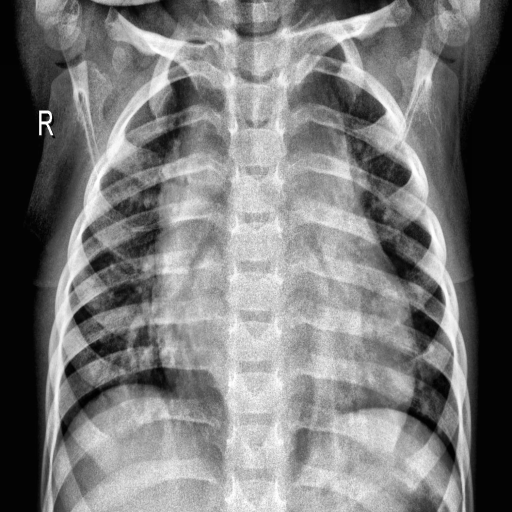
Finding: PNEUMONIA